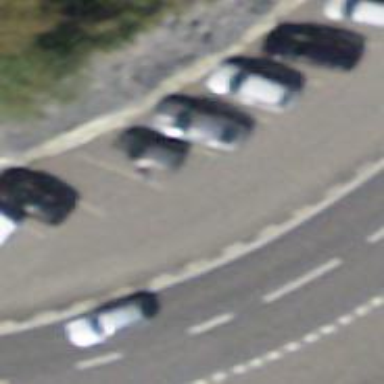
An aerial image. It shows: Road serving as parking aisle.